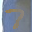
Label: 7